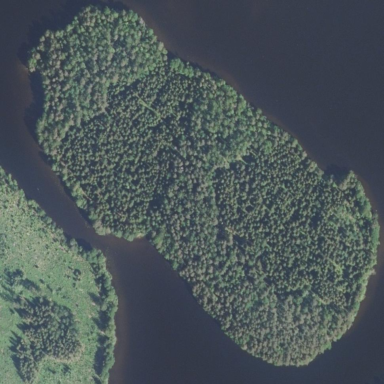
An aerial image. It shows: Island covered with woodland.